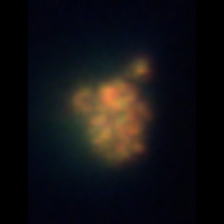
Taxon: Unknown_detritus
Group: Unknown